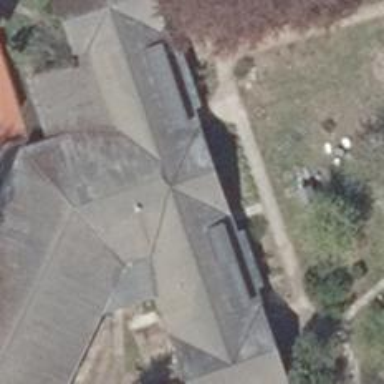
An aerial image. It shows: Community centre.